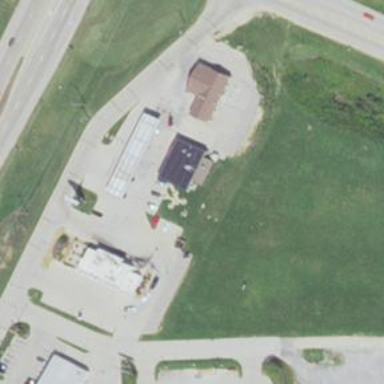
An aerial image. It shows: Convenience shop.